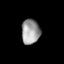
Tissue: lung
Cell type: Epithelial cells
Senescence score: 0.1689
Nuclear area (px): 450
Mean DAPI intensity: 156.156